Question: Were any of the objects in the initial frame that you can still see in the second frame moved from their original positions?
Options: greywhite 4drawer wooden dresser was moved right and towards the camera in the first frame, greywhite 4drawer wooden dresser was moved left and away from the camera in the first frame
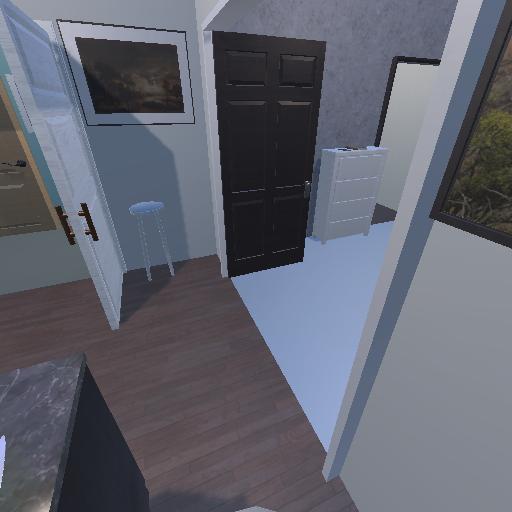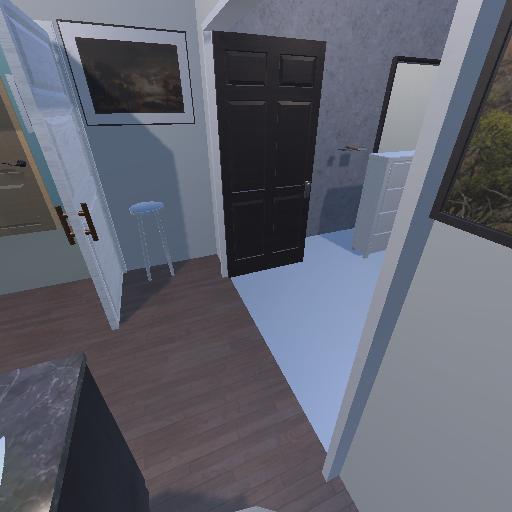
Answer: greywhite 4drawer wooden dresser was moved right and towards the camera in the first frame